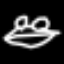
Label: frog